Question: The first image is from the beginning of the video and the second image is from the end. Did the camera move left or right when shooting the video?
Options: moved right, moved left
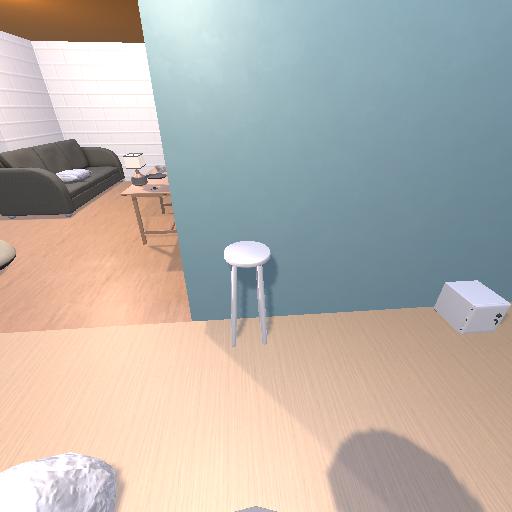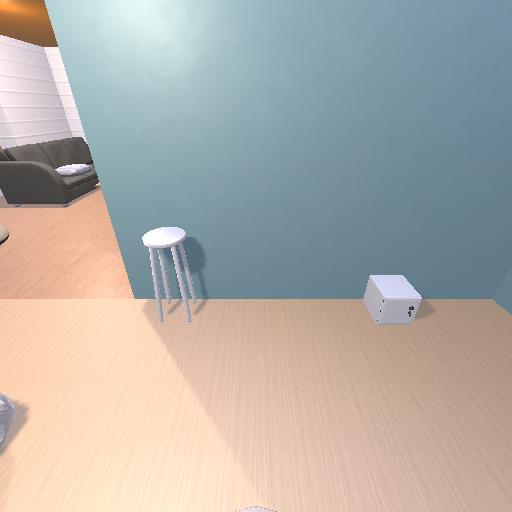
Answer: moved right